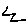
Label: zigzag